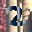
Label: 2